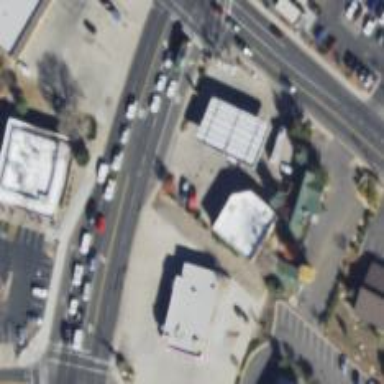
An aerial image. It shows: Convenience shop.